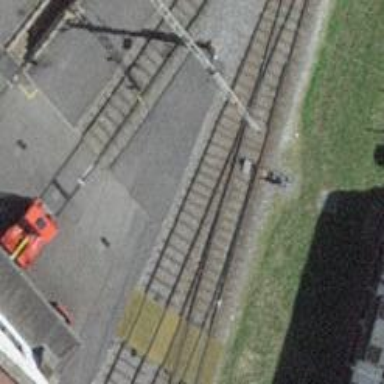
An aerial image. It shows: Railway switch.